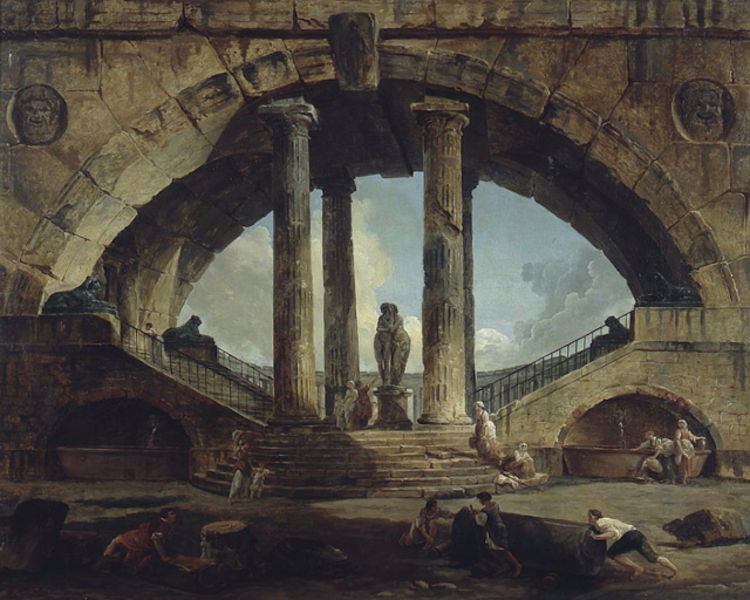
Titel: Römische Phantasievedute
Künstler: Hubert Robert
Standort: Karlsruhe
Institution: Staatliche Kunsthalle Karlsruhe
Schlagwörter: blau, dunkel, felsen, gemälde, himmel, mann, meer, wasser, wolken, frauen, menschen, sitzen, wäsche, braun, frau, grau, holz, köpfe, licht, männer, säule, säulen, weiss, gebäude, rot, leute, alt, gesichter, architektur, gesicht, stein, steine, tot, bild, schauen, brücke, figur, gewand, stoff, kind, arbeit, brunnen, genre, kinder, rund, skulptur, statue, relief, kuss, küssen, bogen, arbeiten, schürzen, mauer, hof, idylle, platz, arbeiter, figuren, rundbogen, treppe, treppen, grazien, weib, weiber, spielen, geländer, stufen, bad, waschen, ruine, gewölbe, antike, durchblick, torbogen, denkmal, mauerwerk, becken, ruinen, rom, rolle, badewanne, wanne, skulpturen, löwen, quader, statuen, ionisch, rollen, griechisch, liebende, musen, grotte, griechenland, harmonisch, kanneluren, trog, tempel, löwe, männder, reliefs, schieben, bau, brunne, weitsicht, staffagefiguren, römisch, bauen, äquadukt, sphinx, bauwerk, sáulen, treppenaufgang, skultpur, schlußstein, medaillons, tieger, masken, stiege, wäscherinnen, neptun, pest, bäder, sulptur, sufen, korrinthisch, griechenlad, ttreppe, himme#, durchlbich, geälnder, keind, säulen paar beobachter, liebesppar meer